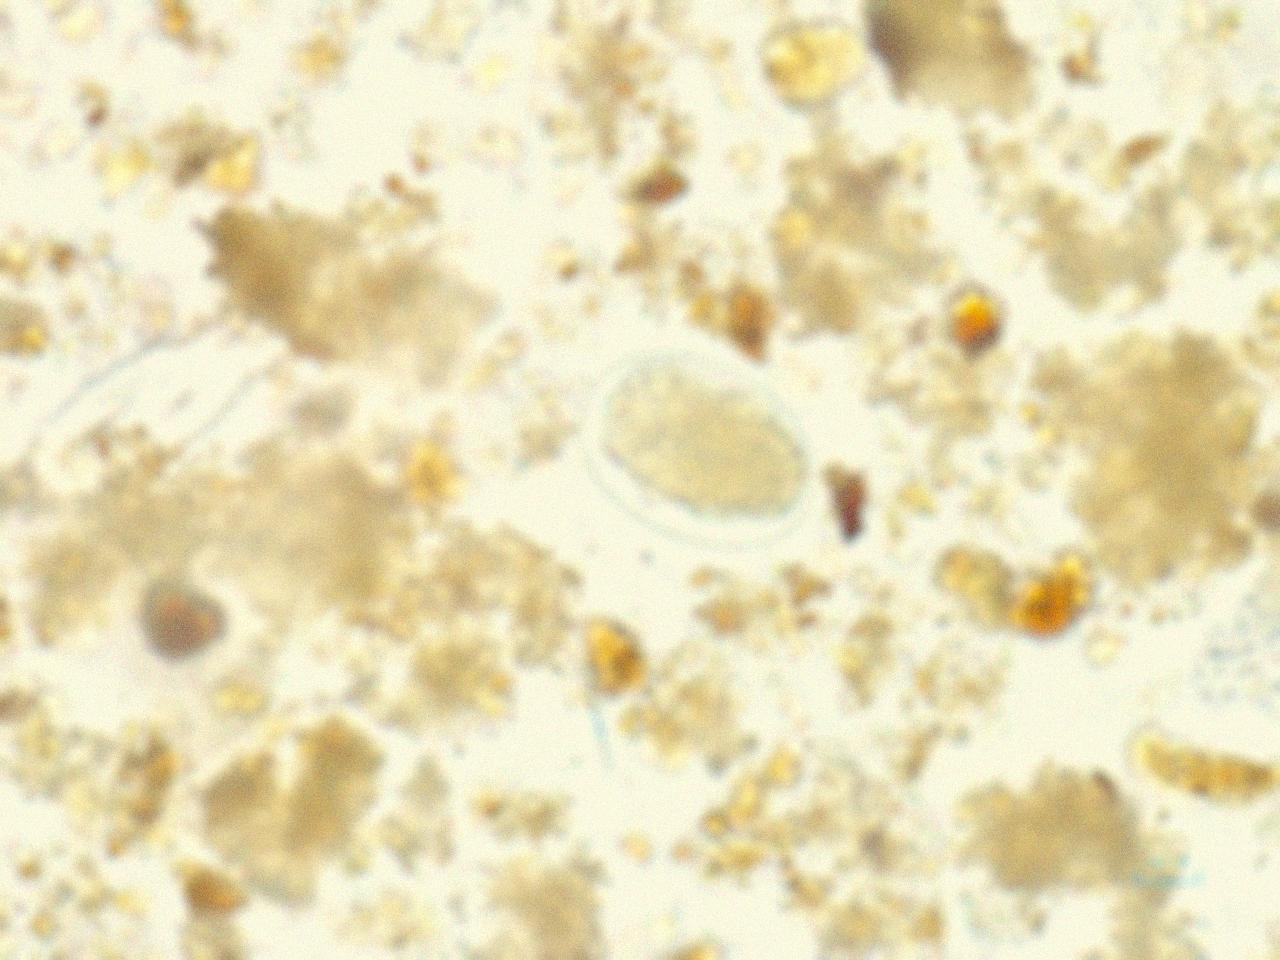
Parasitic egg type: Hookworm egg